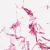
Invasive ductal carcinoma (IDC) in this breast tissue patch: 0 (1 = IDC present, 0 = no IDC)